Brain MRI, t2w sequence, axial 2D slice.
Patient: age 43, sex F, weight 78 kg, height 1.78 m
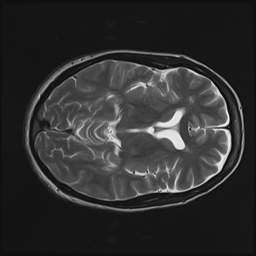